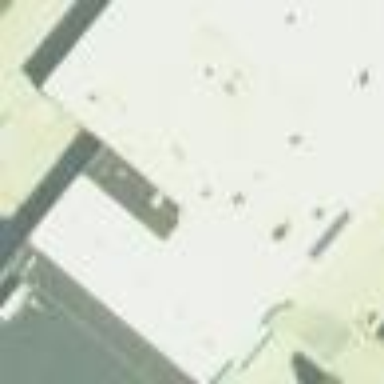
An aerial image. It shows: Mall building.